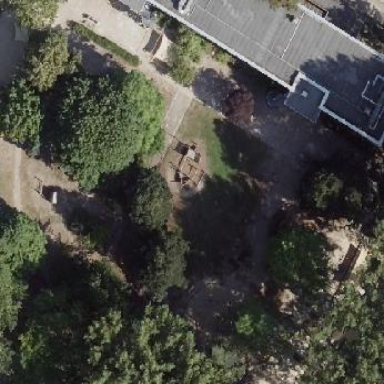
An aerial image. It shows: Kindergarten.